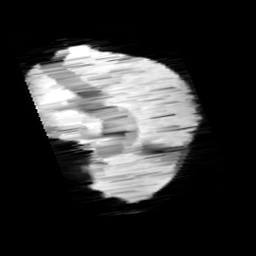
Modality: minIP
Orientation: sagittal
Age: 11
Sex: female
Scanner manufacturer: siemens
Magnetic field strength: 3 T
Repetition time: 0.027 s
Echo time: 0.02 s